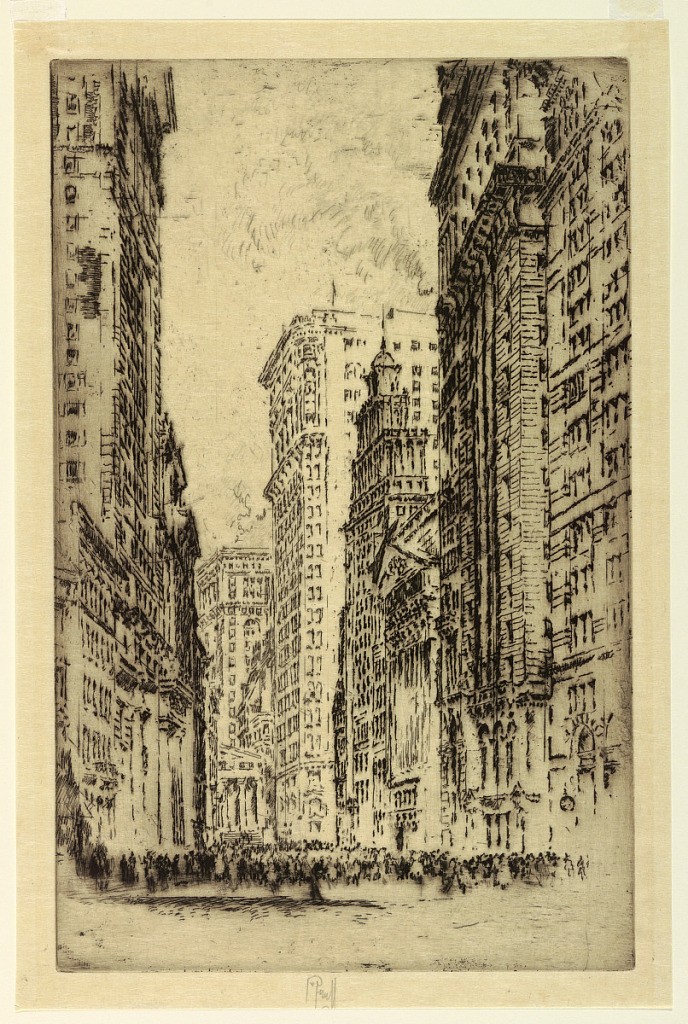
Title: The Stock Exchange
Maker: Joseph Pennell, American, active England, 1857–1926
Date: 1904
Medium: Etching on paper
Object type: Print
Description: Vertical rectangle. The deep canyon of Wall Street, New York, forms the center of the composition. The Stock Exchange is at the right. Great crowds in the street.